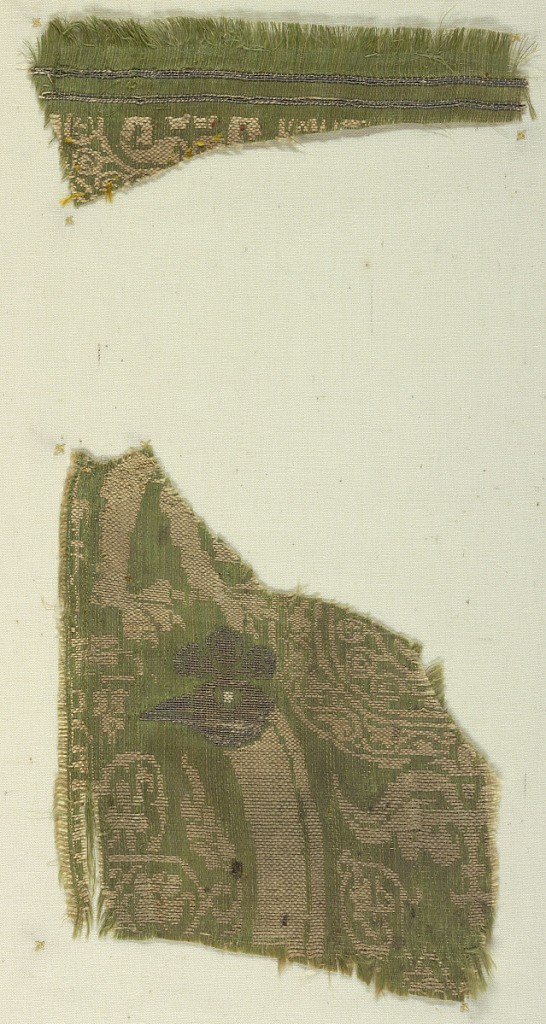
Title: Fragment
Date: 14th century
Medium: silk, metallic Technique: lampas (two interconnected structures, plain weave plus plain weave)
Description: a) Head of a long necked bird with a metallic head against a patterned green and brown background.
b) A fragment from the heading or the footing.